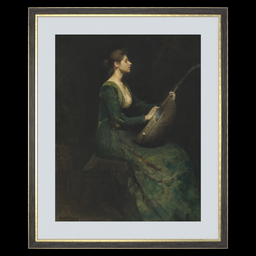
Label: decoration